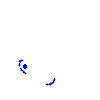
Particle: pion